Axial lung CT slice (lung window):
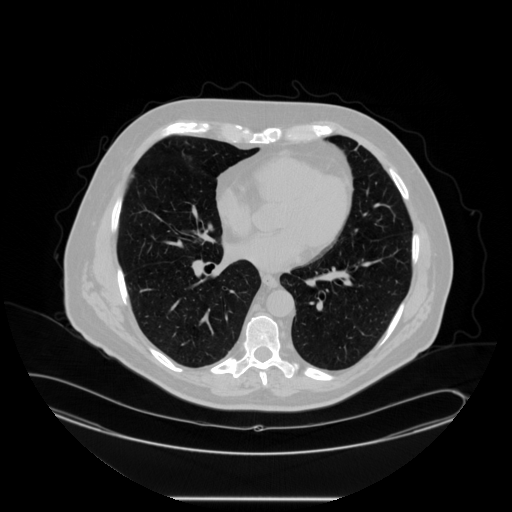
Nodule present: no